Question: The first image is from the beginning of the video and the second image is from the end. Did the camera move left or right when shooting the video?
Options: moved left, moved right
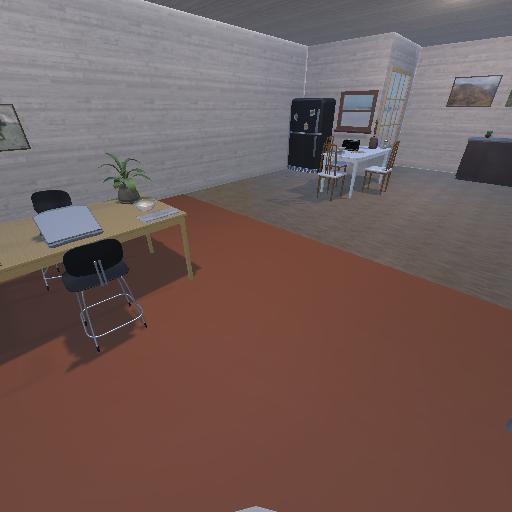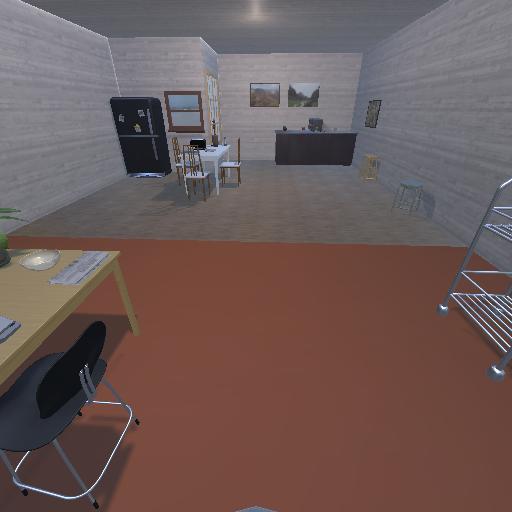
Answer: moved left